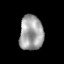
Tissue: prostate
Cell type: T cells
Senescence score: 0.3086
Nuclear area (px): 805
Mean DAPI intensity: 162.188